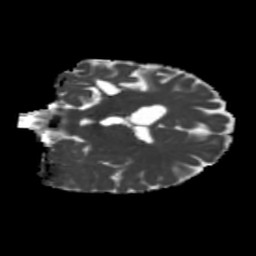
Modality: MD
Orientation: coronal
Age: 37
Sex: female
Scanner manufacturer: siemens
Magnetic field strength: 3 T
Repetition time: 5.25 s
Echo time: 0.08 s